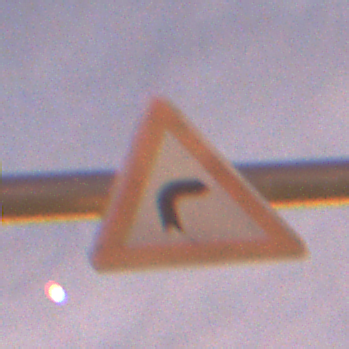
Verkehrszeichen: KurveRechts
Umgebung: Outdoor, Suburban
Tageszeit: Night
Wetter: PartlyCloudy
Licht: Artificial
Jahreszeit: NotSpecified
Kontrast: HighContrast